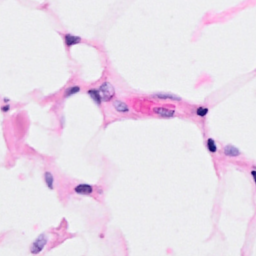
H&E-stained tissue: Breast